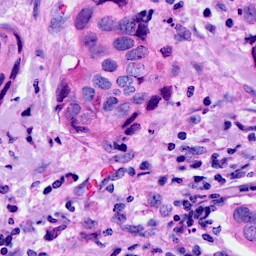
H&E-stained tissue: Breast